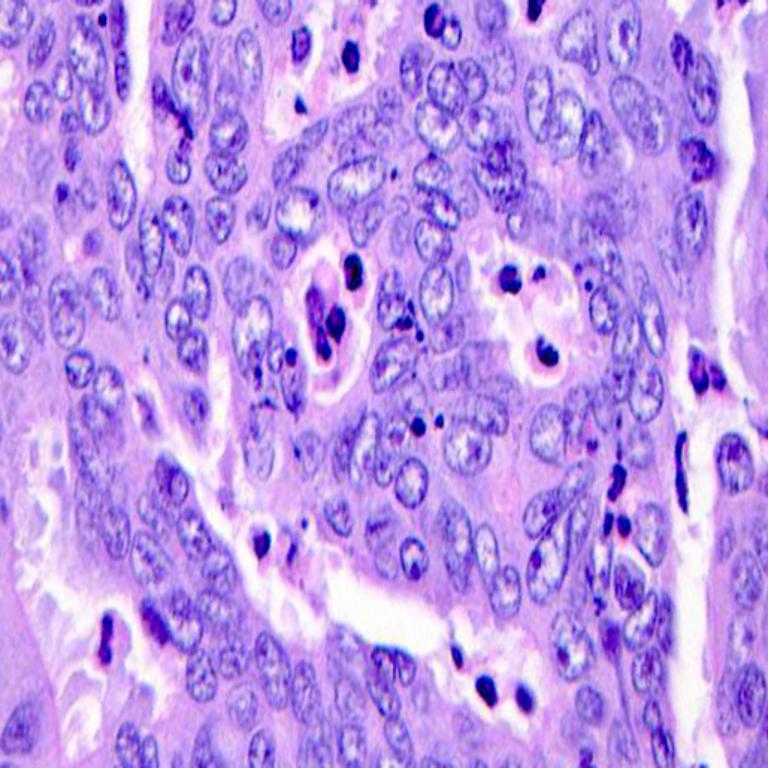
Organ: colon
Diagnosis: adenocarcinomas